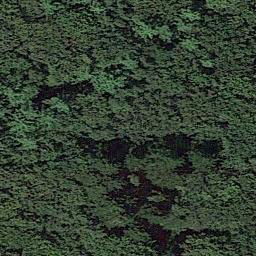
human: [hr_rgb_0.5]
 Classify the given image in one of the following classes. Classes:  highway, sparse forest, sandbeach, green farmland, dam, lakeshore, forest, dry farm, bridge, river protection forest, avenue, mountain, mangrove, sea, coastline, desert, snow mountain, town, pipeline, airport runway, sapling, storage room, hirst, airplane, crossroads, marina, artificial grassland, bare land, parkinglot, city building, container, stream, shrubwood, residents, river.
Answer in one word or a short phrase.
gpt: forest